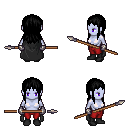
a pixel art fantasy rpg character, female body template, dark elf, purple skin, black cape, red pants, black unkempt hairstyle, metal gloves, black shoes, spear, four views (front, back, left, right), 2x2 character sprite sheet, small pixel art, hard edges, no anti-aliasing